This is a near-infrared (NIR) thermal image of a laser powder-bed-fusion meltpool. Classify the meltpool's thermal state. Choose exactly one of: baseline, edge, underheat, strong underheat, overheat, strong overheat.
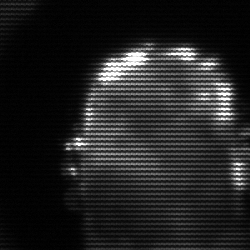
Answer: baseline